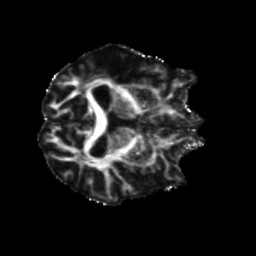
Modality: FA
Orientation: axial
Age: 63
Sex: male
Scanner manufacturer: siemens
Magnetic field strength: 3 T
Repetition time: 5.25 s
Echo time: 0.08 s